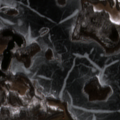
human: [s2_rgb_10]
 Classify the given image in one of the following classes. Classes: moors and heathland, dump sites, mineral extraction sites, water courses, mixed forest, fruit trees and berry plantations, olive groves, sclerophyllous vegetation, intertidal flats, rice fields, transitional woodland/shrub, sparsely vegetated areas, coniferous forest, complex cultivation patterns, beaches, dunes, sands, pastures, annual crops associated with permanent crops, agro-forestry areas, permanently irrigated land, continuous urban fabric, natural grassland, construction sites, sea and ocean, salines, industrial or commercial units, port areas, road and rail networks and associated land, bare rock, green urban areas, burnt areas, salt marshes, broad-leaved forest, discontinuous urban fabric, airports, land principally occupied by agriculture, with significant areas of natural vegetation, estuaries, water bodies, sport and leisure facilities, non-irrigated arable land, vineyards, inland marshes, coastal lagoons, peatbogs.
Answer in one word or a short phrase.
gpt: non-irrigated arable land, pastures, complex cultivation patterns, broad-leaved forest, water bodies